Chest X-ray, AP view. Patient: 63 years old, sex M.
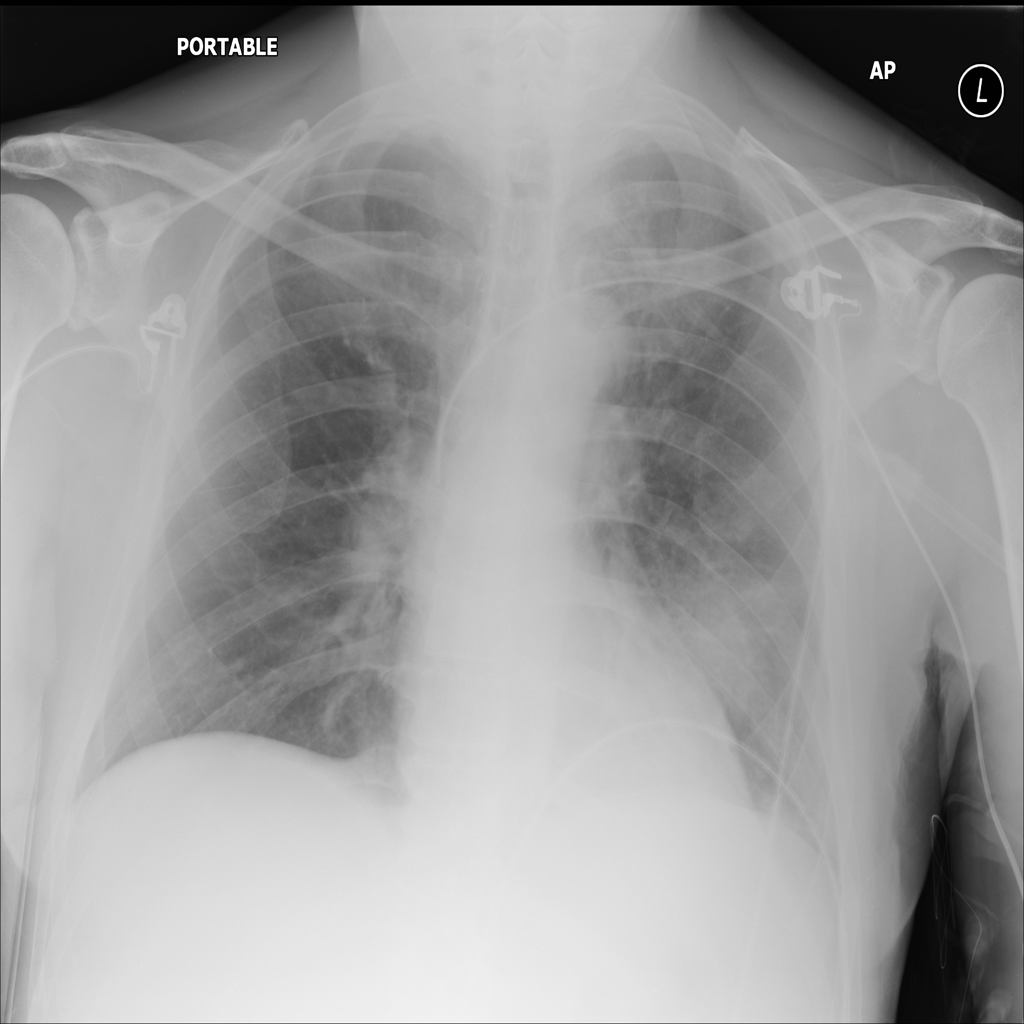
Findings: Consolidation